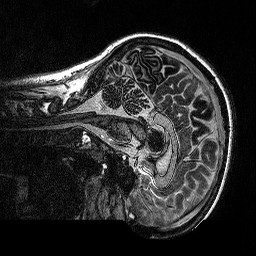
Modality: MP2RAGE
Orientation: sagittal
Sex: female
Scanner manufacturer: siemens
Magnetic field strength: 3 T
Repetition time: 5 s
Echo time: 0.00292 s